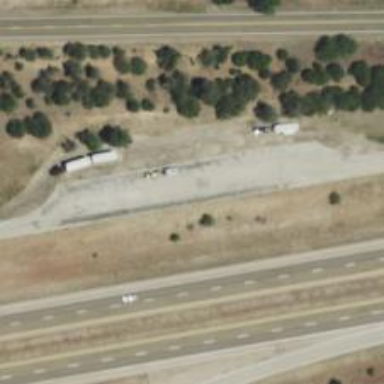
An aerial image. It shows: Rest area on the road.